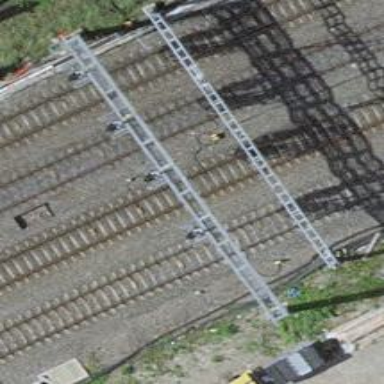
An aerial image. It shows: Railway signal.